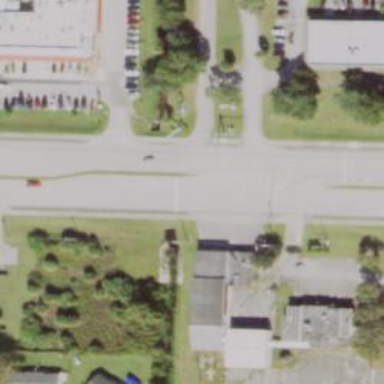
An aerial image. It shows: Footway.